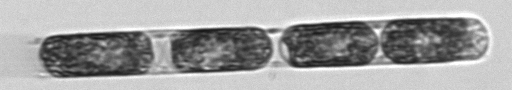
Label: Hemiaulus